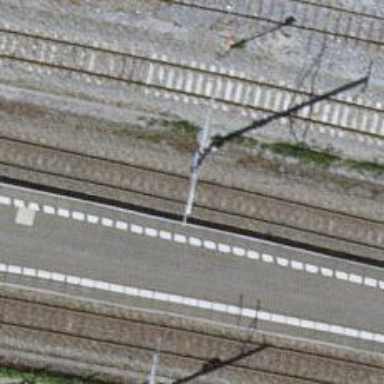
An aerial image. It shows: Railway signal.